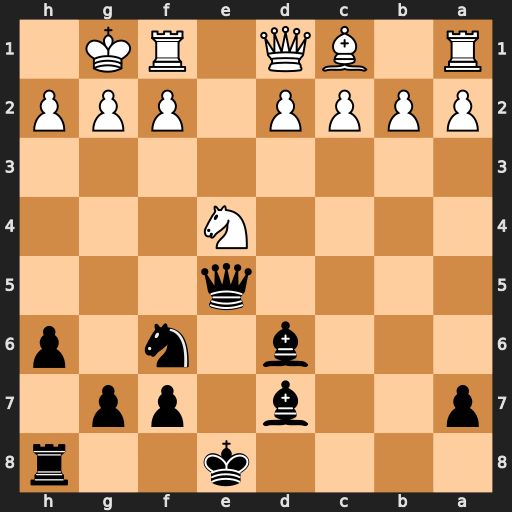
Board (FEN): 4k2r/p2b1pp1/3b1n1p/4q3/4N3/8/PPPP1PPP/R1BQ1RK1
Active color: b
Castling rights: k
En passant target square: -
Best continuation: Qxh2#